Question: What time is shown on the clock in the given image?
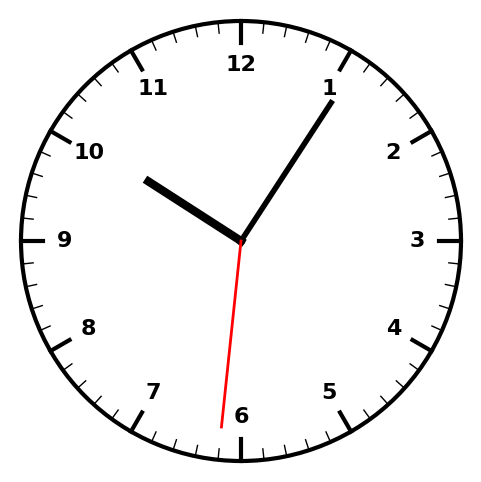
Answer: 10:05:31